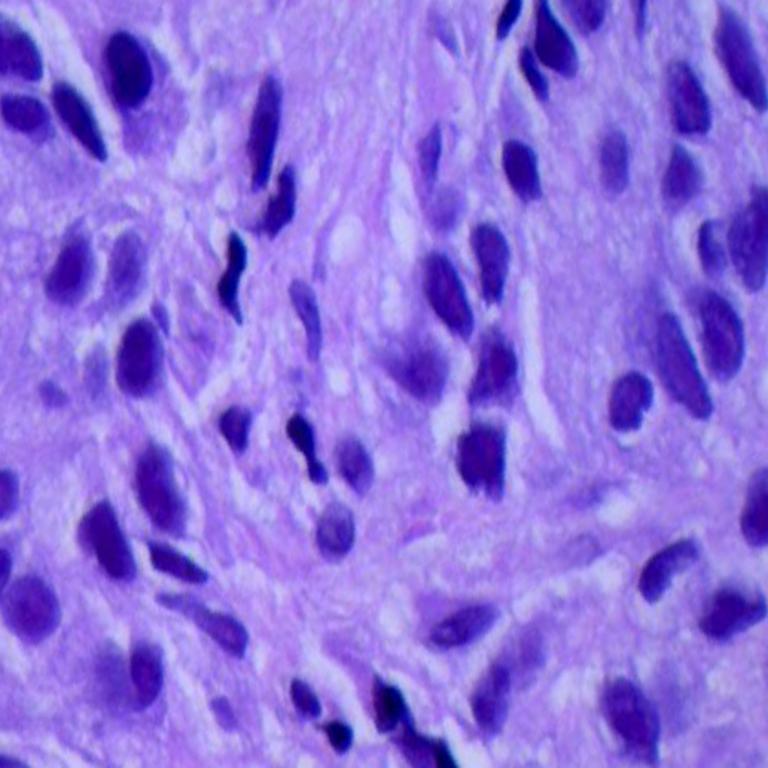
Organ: lung
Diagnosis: adenocarcinomas